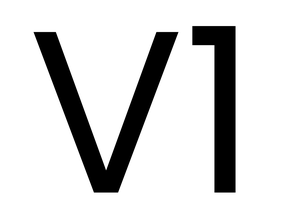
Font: Poppins-Regular